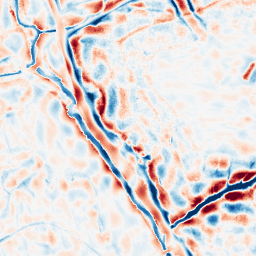
Category: wavelet
Decomposition family: wavelet_dwt
Decomposition parameters: wavelet: db8
level: 4
Upsampling method: bicubic_16x
Upsampling parameters: scale: 16
Upsampling scale: 16